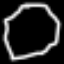
Label: octagon